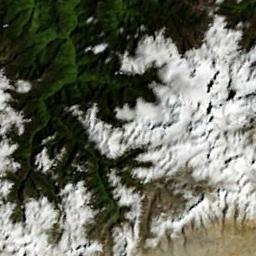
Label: snowberg